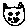
Label: cat